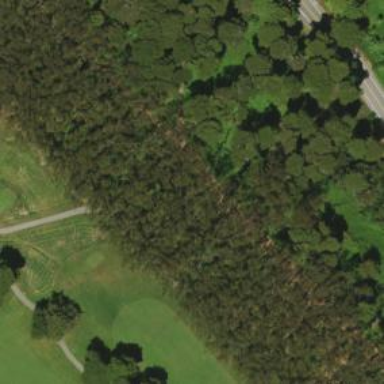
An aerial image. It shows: Asphalt service road that appears to be golf cart path.